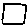
Label: square